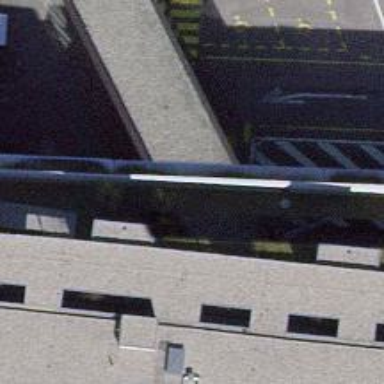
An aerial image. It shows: Parking entrance.